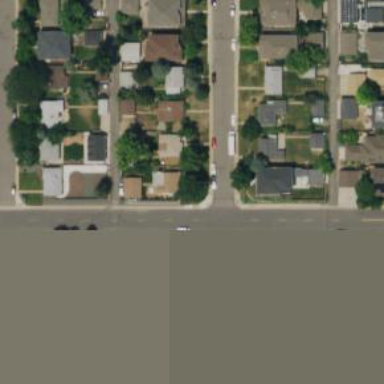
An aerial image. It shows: Residential road with separate asphalt sidewalk.